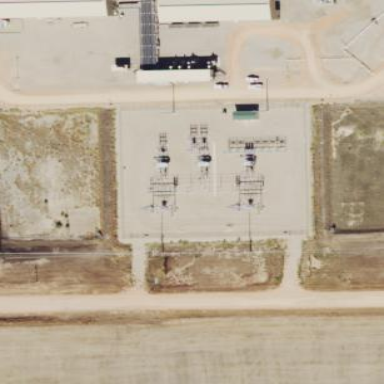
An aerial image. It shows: Power substation surrounded by fence.